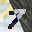
Label: 7